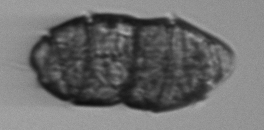
Label: Margalefidinium